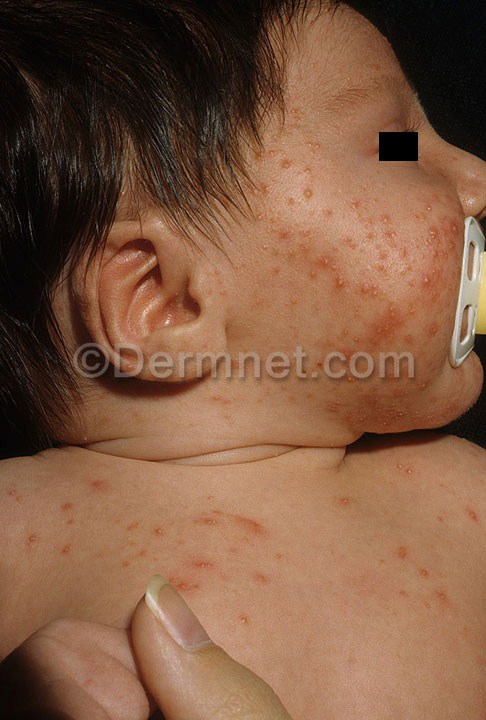
Disease: Acne and Rosacea Photos